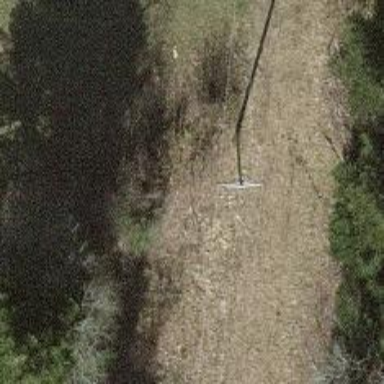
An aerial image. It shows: Minor power line with 3 cables.